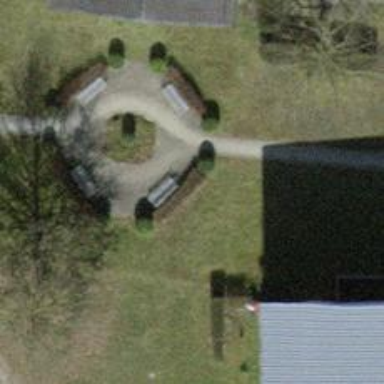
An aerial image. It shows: Bench.